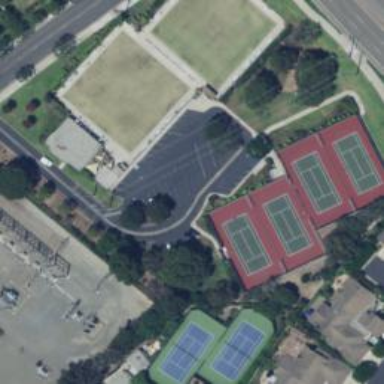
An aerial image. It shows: Tennis court on pitch designated for leisure land.